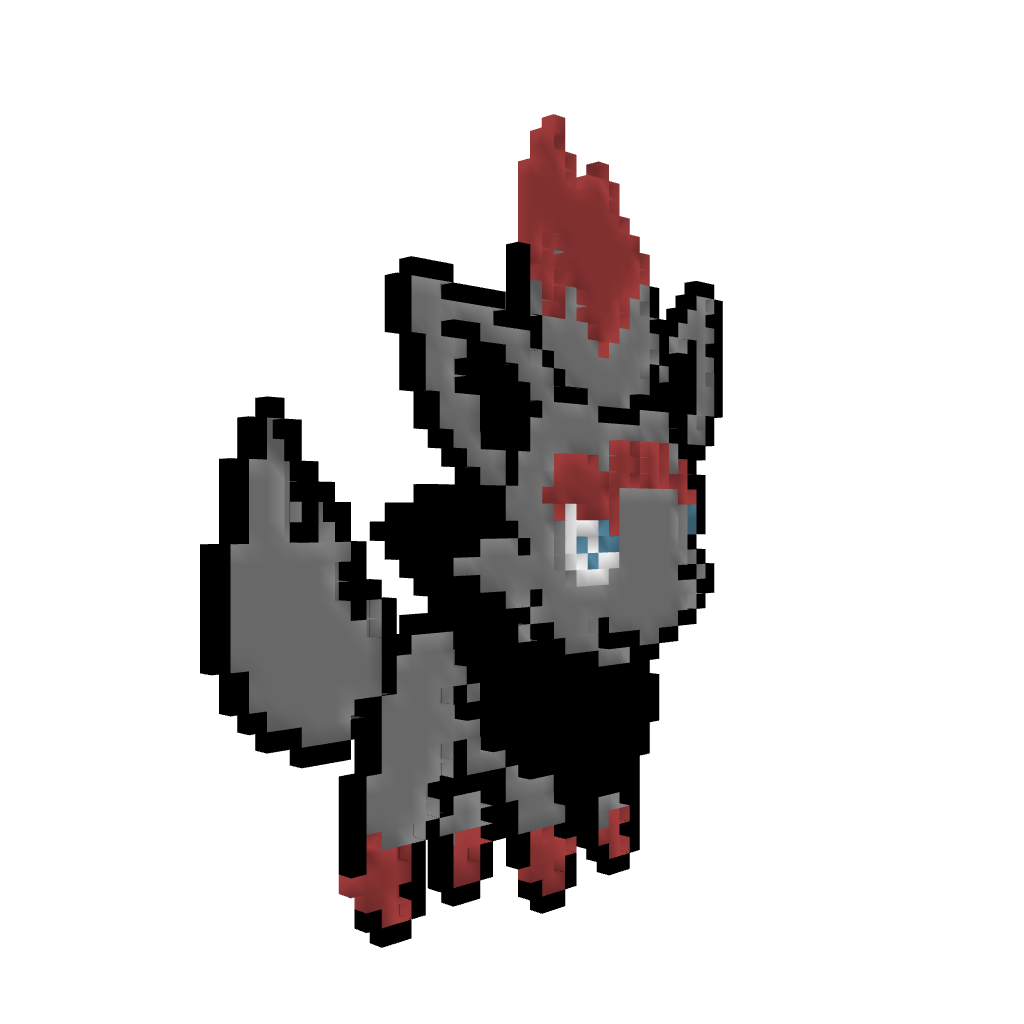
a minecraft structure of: Pokemon Black&amp;White 1-2 Zorura Pixel Art bad low quality